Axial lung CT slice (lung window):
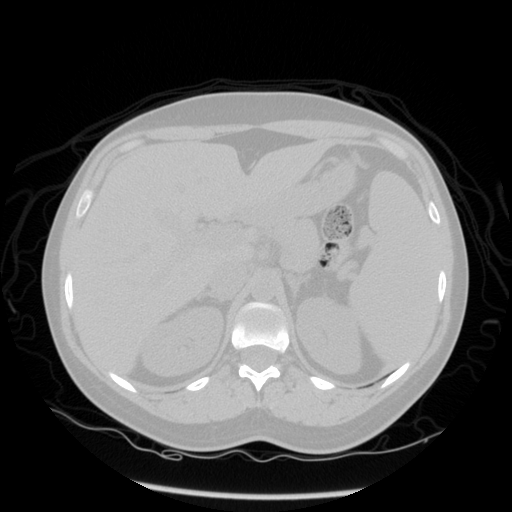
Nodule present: no